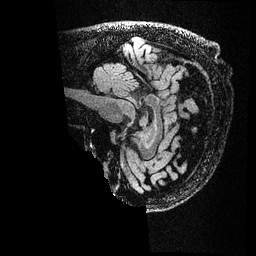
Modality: FLAIR
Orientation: sagittal
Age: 38
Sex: male
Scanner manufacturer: ge
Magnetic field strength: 3 T
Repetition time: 4.802 s
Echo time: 0.1169 s